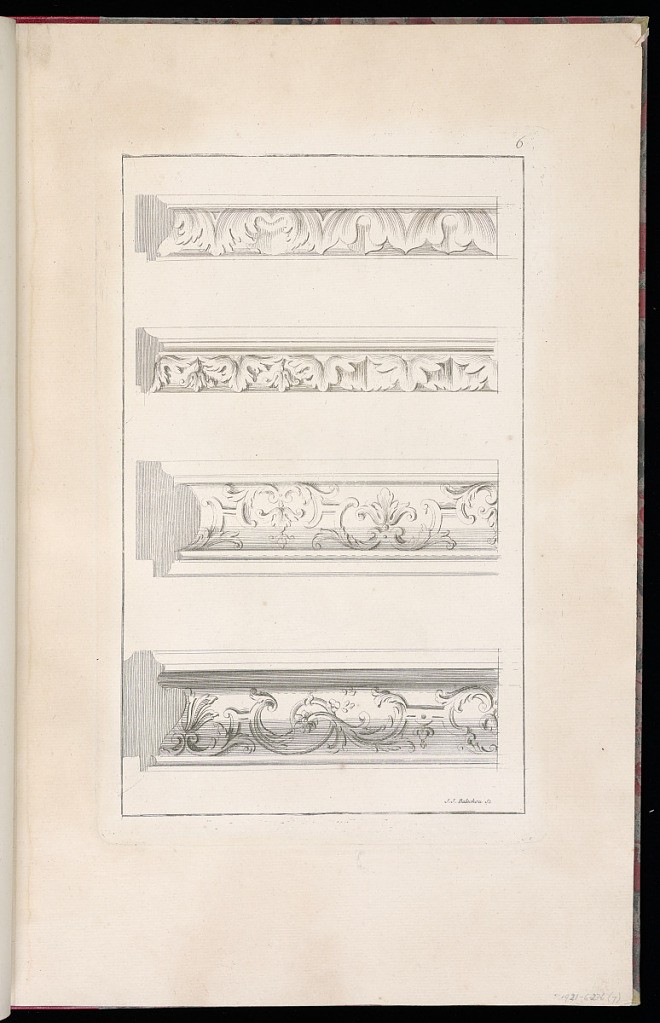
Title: Four Designs for Moldings
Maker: Thomas Lainé, French, 1682 – 1739
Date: late 18th century
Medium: Etching on laid paper
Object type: Print
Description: A printed sheet from a series of thirty designs for moldings, carved frames, doors, chimneys and liturgical objects. Four designs for decorative relief moldings, featuring acanthus leaf ornament, strapwork, fleurons and flowers. The four designs are horizontal on the page, with a progression from the simplist design on the top to the most intricate at the bottom. The plate is signed and dated.